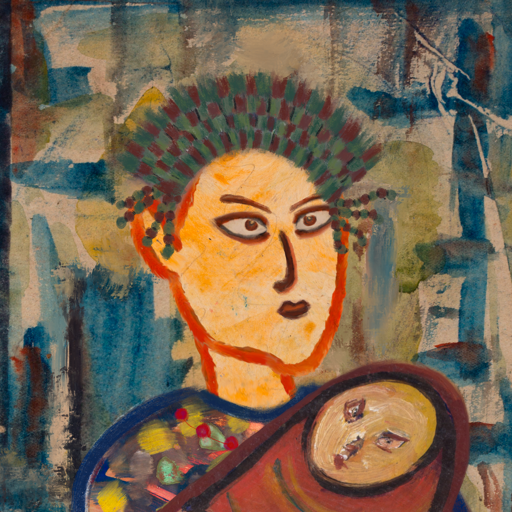
Background: Orphan, Head And Neck Side: Experience, Face Side: Roy_Bahadur, Bust: Mother_And_Son_Mother, Hair Side: Blank, Head Accessory: After_Raid_Crown, Second Necklace: Blank, Necklace: Irani_3, Baby: After_Raid_Baby